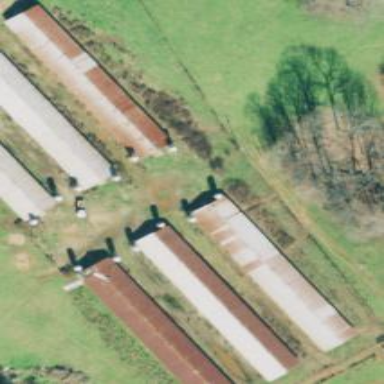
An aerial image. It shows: Poultry house.